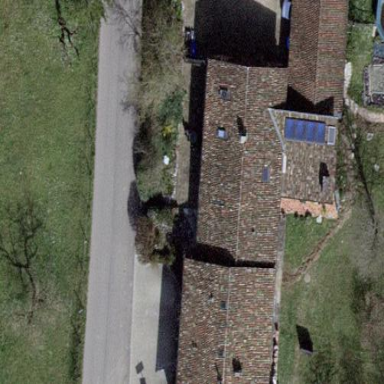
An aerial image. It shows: Semi-detached house.